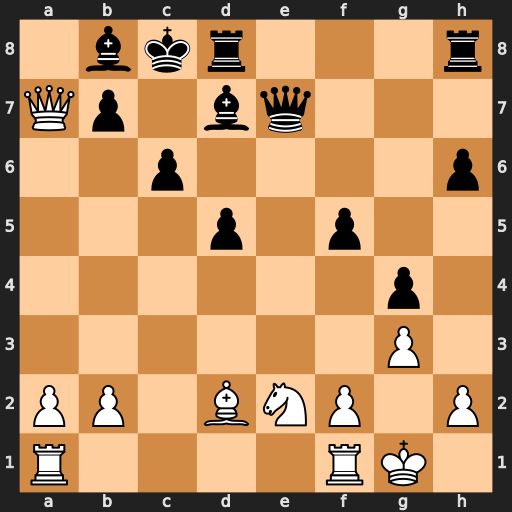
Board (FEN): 1bkr3r/Qp1bq3/2p4p/3p1p2/6p1/6P1/PP1BNP1P/R4RK1
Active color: w
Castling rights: -
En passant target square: -
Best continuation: Qa8 Qc5 Be3 d4 Bxd4